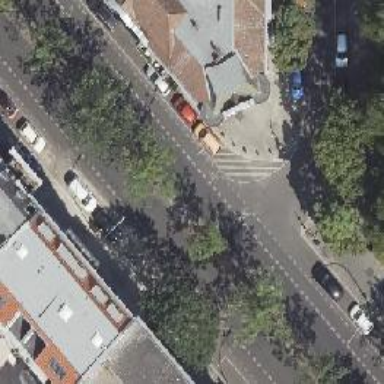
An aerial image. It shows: Asphalt footway with unmarked crossing.